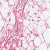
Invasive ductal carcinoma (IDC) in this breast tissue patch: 0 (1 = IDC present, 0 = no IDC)